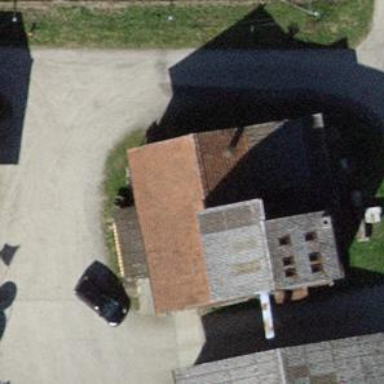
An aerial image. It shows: Farm shop.